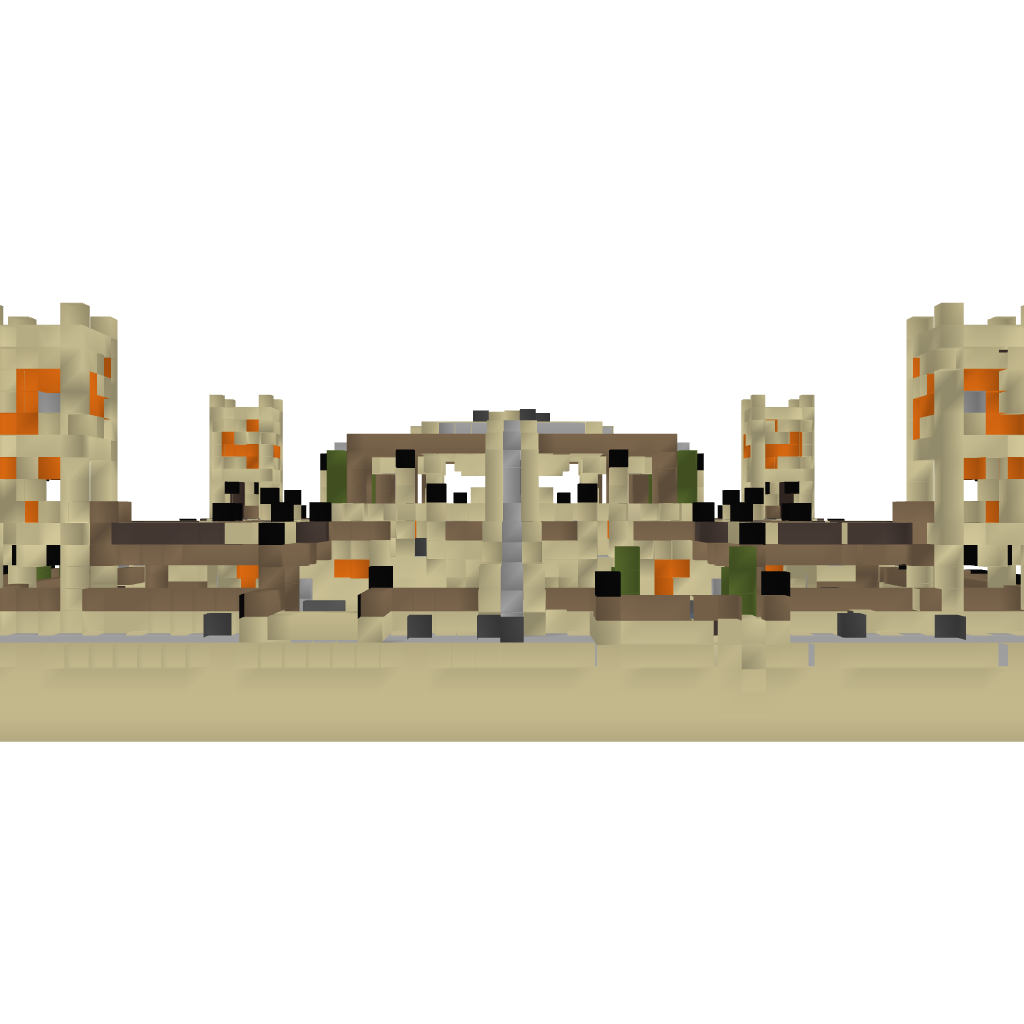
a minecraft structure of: Desert Temple v2